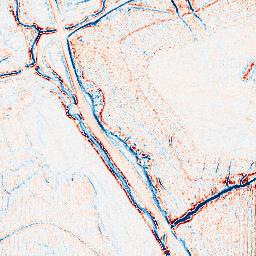
Category: edge_preserving
Decomposition family: anisotropic_diffusion
Decomposition parameters: iterations: 20
kappa: 30
gamma: 0.05
Upsampling method: fft_zeropad
Upsampling parameters: scale: 2
Upsampling scale: 2